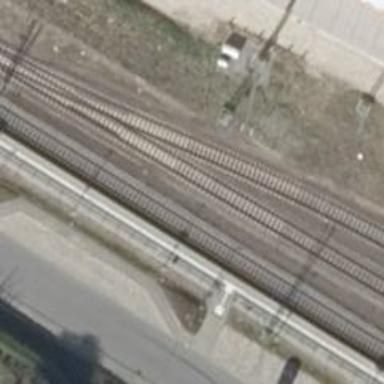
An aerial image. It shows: Stop position for public transport on the railway.